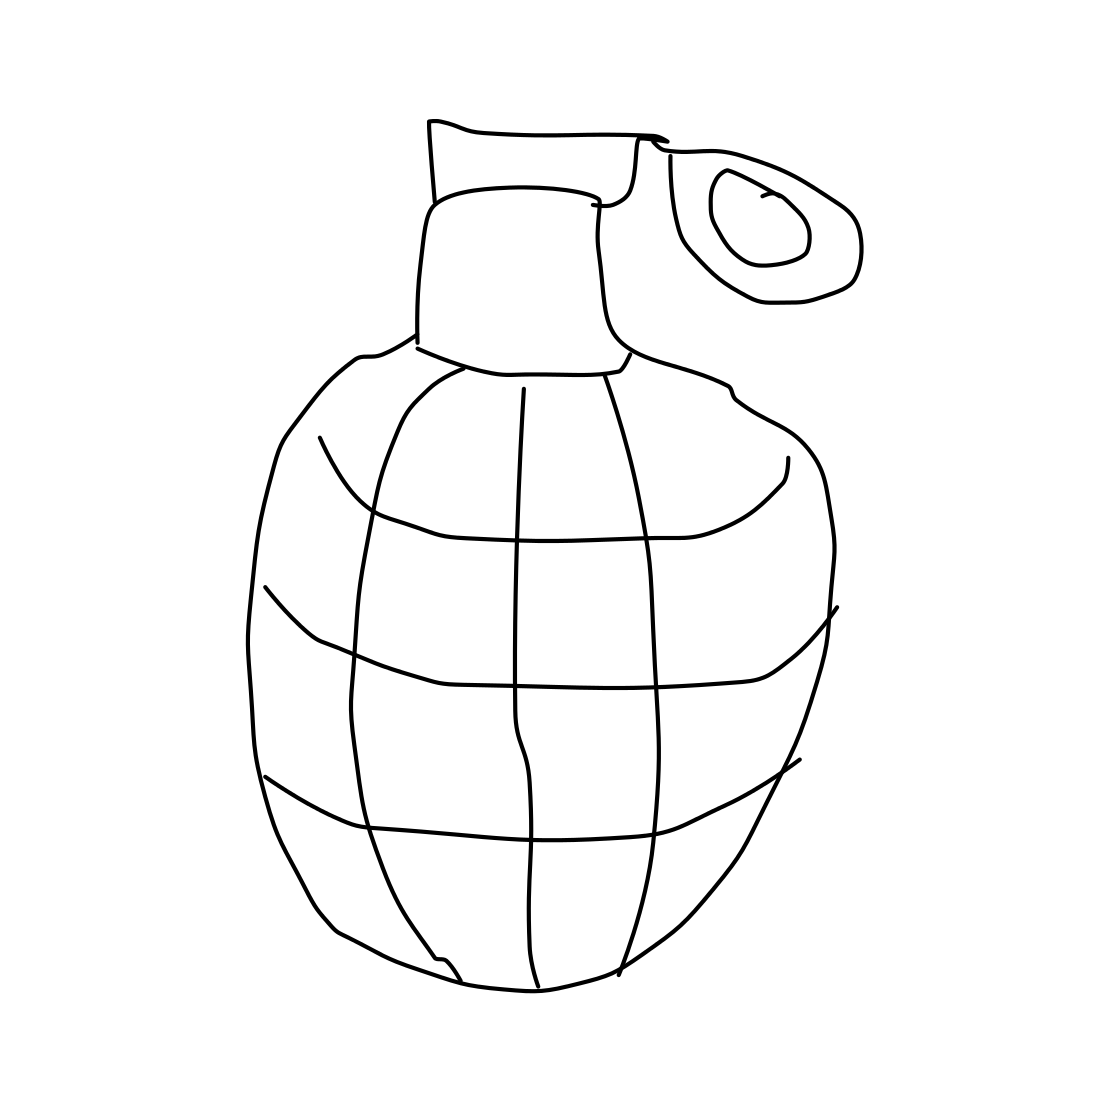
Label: grenade